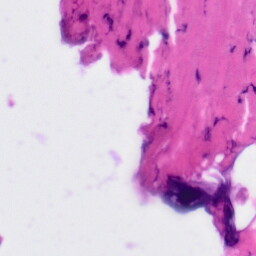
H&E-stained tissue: Tonsil